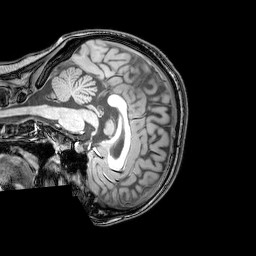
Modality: T1w
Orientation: sagittal
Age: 24
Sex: female
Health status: healthy
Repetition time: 0.081 s
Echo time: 0.037 s